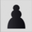
Piece: bP